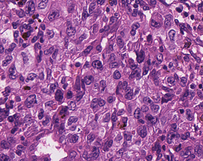
Tumor epithelial tissue: yes
Tumor-associated stroma tissue: no
Normal tissue: no